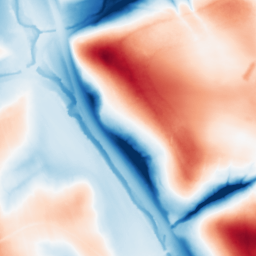
Category: multiscale
Decomposition family: dog_multiscale
Decomposition parameters: sigma_ratio: 2
n_scales: 6
base_sigma: 0.5
Upsampling method: bspline
Upsampling parameters: scale: 2
Upsampling scale: 2